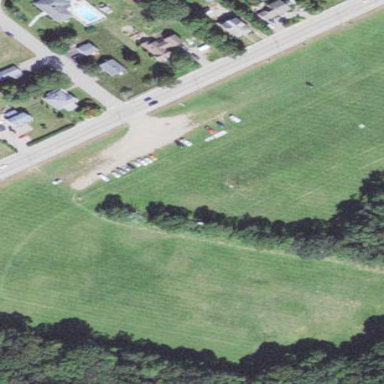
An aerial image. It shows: Grass pitch used for lacrosse in recreation ground.